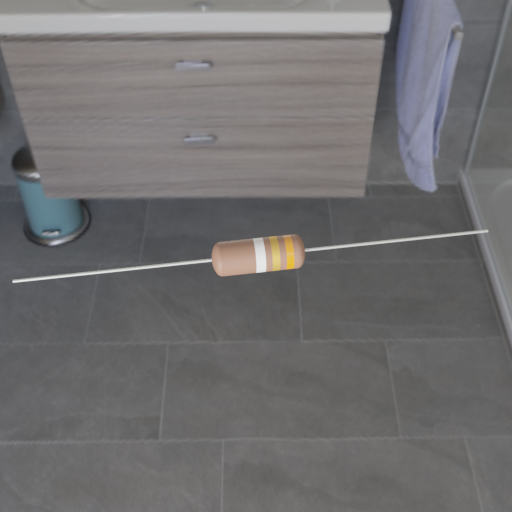
Resistor colour bands (in order): white, gold, orange